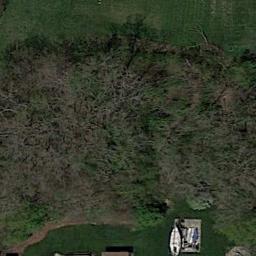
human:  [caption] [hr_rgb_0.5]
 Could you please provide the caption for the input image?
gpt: The forest is on the bare land next to the grass .

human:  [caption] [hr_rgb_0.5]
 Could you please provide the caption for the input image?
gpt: There are some crisscross paths on this land .

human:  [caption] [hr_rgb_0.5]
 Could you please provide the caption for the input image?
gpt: The forest with some sparse yellow trees is surrounded by the lawn and a house is also in the forest .

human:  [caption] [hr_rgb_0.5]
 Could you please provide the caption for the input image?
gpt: Many sparse green trees are in a forest near a building .

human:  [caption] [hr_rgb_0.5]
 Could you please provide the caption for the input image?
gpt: A sparse forest beside the river with a boat .